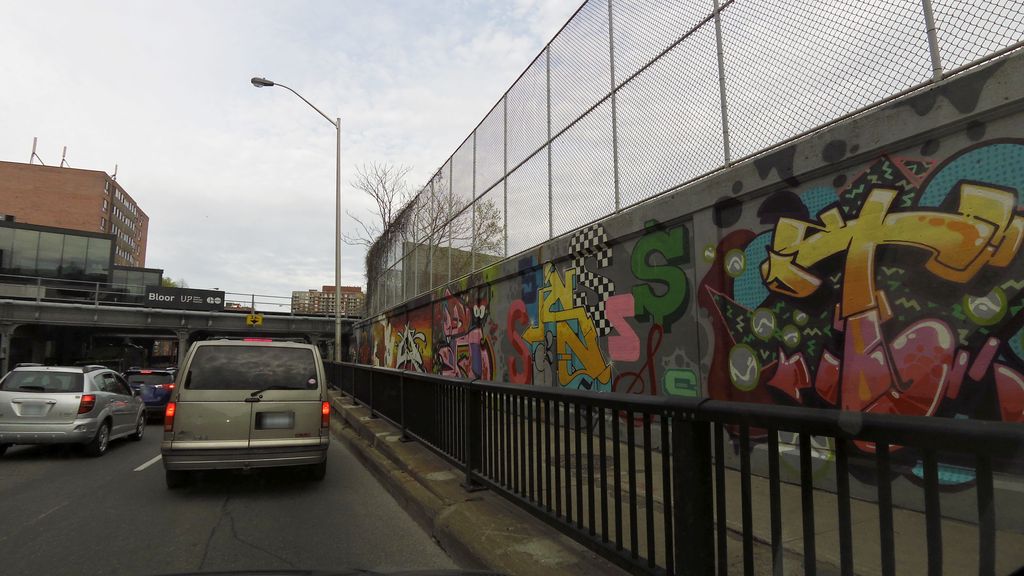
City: toronto